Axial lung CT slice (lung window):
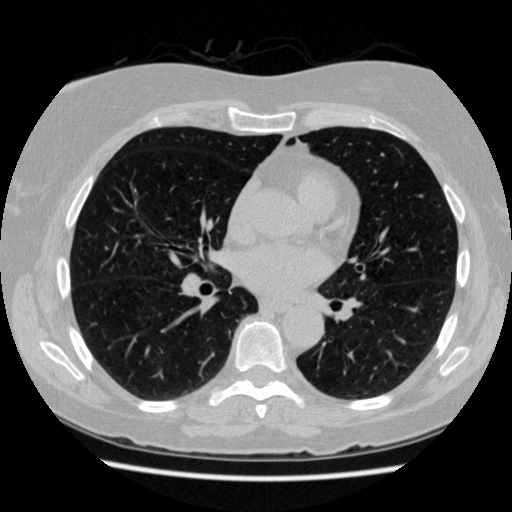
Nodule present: no